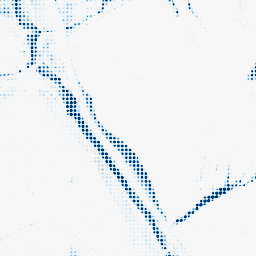
Category: morphological
Decomposition family: morphological_rect
Decomposition parameters: operation: closing
width: 20
height: 3
Upsampling method: sinc_hamming
Upsampling parameters: scale: 8
kernel_size: 4
Upsampling scale: 8